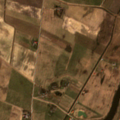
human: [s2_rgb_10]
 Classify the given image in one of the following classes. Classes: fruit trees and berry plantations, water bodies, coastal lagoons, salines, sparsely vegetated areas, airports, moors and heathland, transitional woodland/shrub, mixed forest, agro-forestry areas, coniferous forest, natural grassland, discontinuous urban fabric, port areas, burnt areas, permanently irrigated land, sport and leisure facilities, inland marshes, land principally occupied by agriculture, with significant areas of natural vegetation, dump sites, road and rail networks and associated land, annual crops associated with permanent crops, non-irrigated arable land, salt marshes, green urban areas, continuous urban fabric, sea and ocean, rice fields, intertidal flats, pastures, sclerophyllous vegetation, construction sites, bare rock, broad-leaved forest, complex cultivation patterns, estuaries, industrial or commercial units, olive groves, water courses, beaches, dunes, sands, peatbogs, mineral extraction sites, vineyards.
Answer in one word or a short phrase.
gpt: non-irrigated arable land, pastures, complex cultivation patterns, water courses